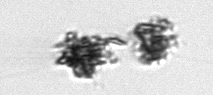
Label: Thalassiosira_TAG_external_detritus